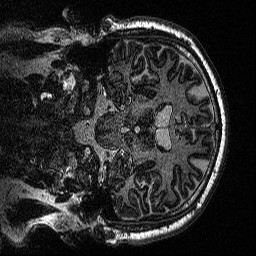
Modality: MP2RAGE
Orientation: coronal
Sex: male
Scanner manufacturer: siemens
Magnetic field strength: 3 T
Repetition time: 5 s
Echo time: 0.00292 s